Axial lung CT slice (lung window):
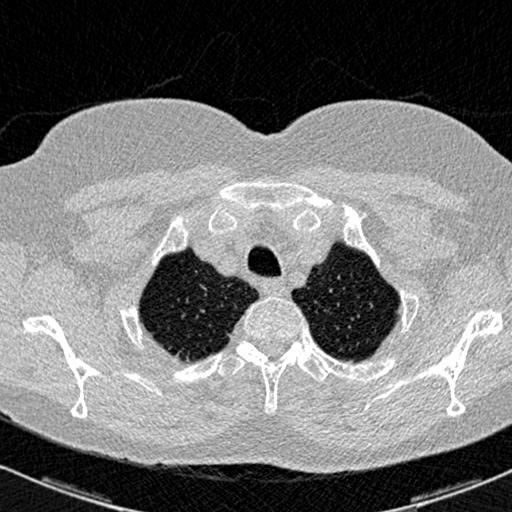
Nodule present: no